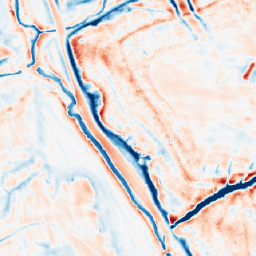
Category: edge_preserving
Decomposition family: bilateral
Decomposition parameters: d: 21
sigma_color: 75
sigma_space: 50
Upsampling method: area
Upsampling parameters: scale: 2
Upsampling scale: 2